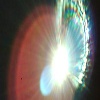
Label: sunburn